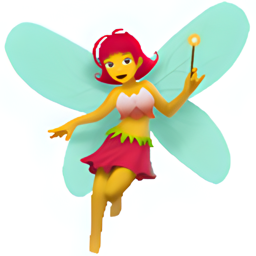
Name: fairy
Emoji: 🧚
Group: People & Body
Sub-group: person-fantasy